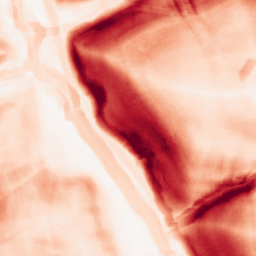
Category: morphological
Decomposition family: morphological_square
Decomposition parameters: operation: gradient
size: 10
Upsampling method: quadratic
Upsampling parameters: scale: 8
Upsampling scale: 8